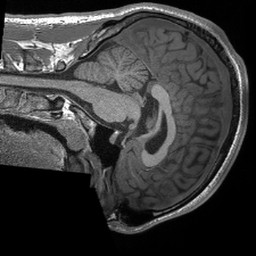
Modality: T1w
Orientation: sagittal
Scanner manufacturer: siemens
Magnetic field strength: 3 T
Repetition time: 2.4 s
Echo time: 0.00213 s